Question: My requirement is a page with a fixed position header and full border around the page.
Setting this up is simple, but I have a problem with the fixed position header overlapping the page border.
Visually, this shows the problem:

You can see the fixed position header overlaps the border on the right. My aim is to prevent this from happening.
This the relevant block of code I believe - testing this by setting position to relative, for example, will stop the header overlapping the right border, but I need the header to be fixed.
'''
.site-header {
min-height: 100px;
background: blue;
position: fixed;
width: 100%;
z-index: 10;
}
'''
Here is a pen to demonstrate the issue in full:
<URL>
Any ideas? I've tried some z-index experiments as that appears to be the issue, but no luck. The 100% width also seems related to the issue. Any pointers much appreciated, thanks.
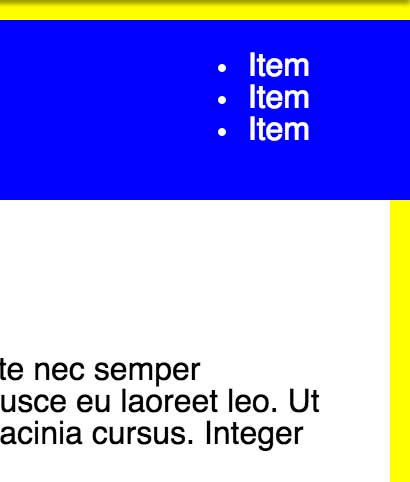
Answer: replace 'width: 100%' with 'right: 10px' and 'left: 10px'
'''
.site-header {
min-height: 100px;
background: blue;
position: fixed;
right: 10px;
left: 10px;
z-index: 10;
}
'''
Example: <URL>
---
Result